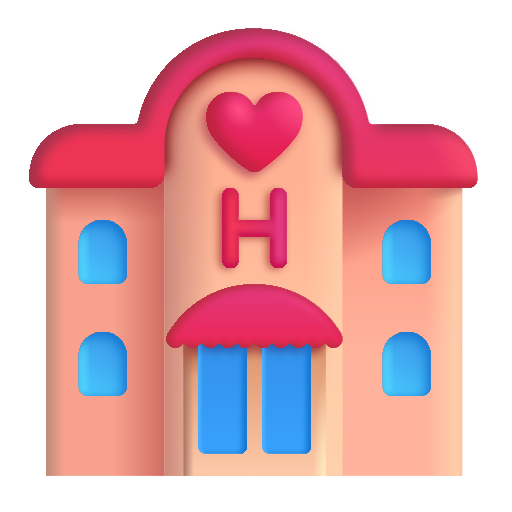
love hotel color